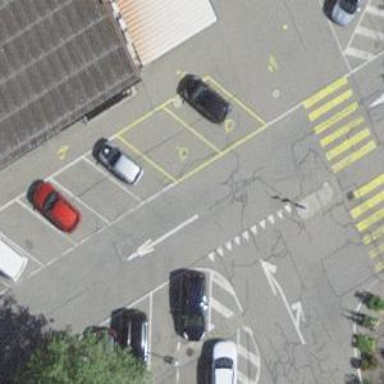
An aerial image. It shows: Road serving as parking aisle.